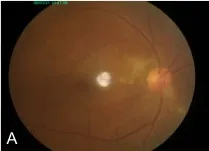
Fundus photography and fluorescein angiography of the patient's affected right eye at the week 4 after inoculation. Gross appearance on the photographs was similar to findings in the third week after inoculation. A: Fundus photo of the right eye showing whitening of an arterial branch close to the disc (branch at <500 microm from the 11-12 o'clock disc margin) that projects temporally, passing the mid-superior papillomacular area, onto the superior para-perifovea. Flanking dot hemorrhages and background retinal whitening are seen in both areas.
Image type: ophthalmic_imaging (fundus_photograph)